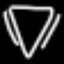
Label: diamond